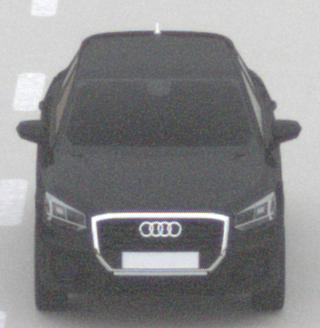
Make: Audi
Model: Q2
Model produced from: 2016
Model produced until: 2020
Doors: 5
Color: black
Road condition: dry road
Daytime: midday
Contrast: low contrast